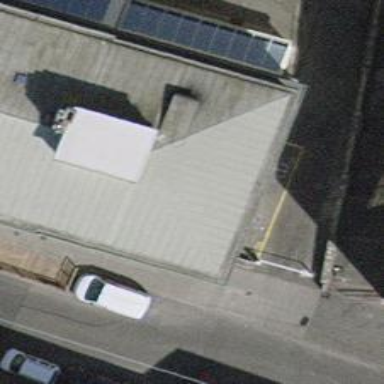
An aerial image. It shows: Restaurant.